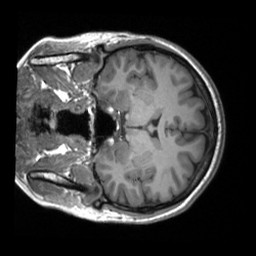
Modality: T1w
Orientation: coronal
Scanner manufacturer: siemens
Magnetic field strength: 3 T
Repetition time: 2 s
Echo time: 0.0023 s